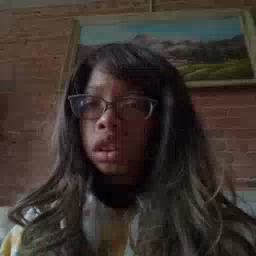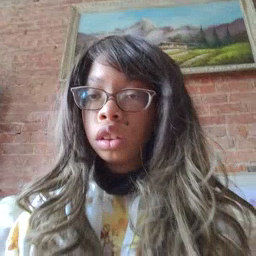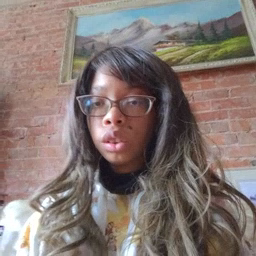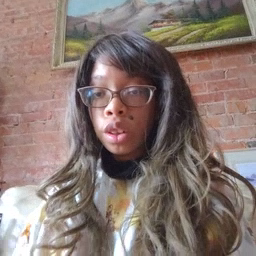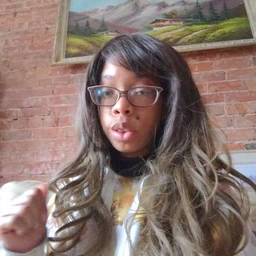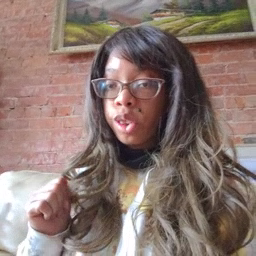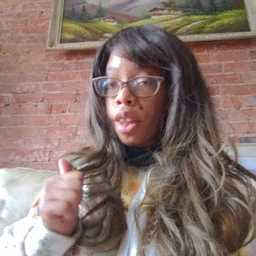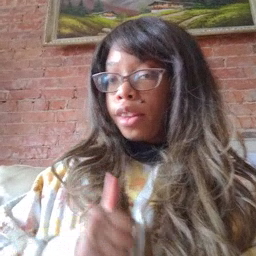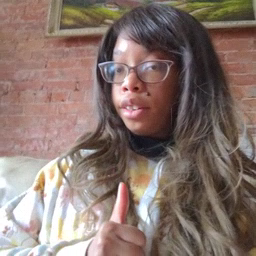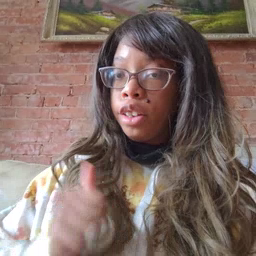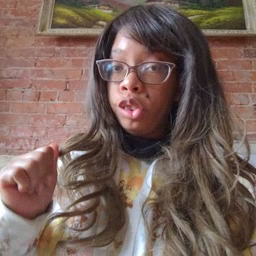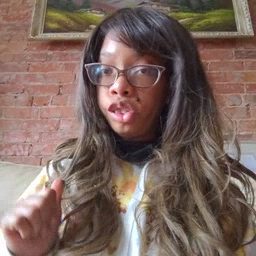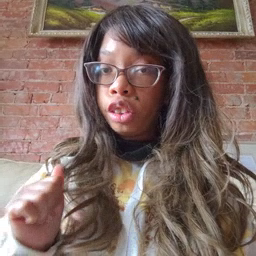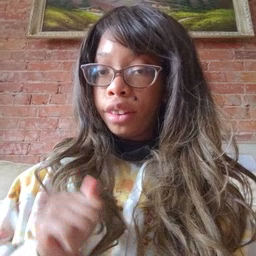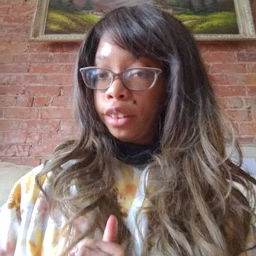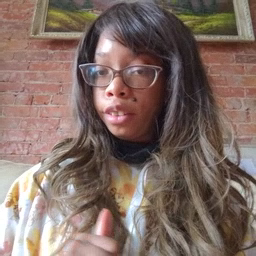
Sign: jacket